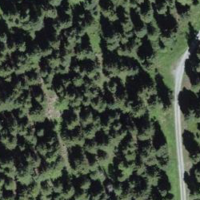
EUNIS habitat code: 43
Species observed at this site:
Bistorta vivipara
Lasiommata maera
Nucifraga caryocatactes
Parnassia palustris
Sciurus vulgaris